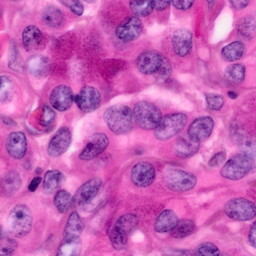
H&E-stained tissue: Pancreatic